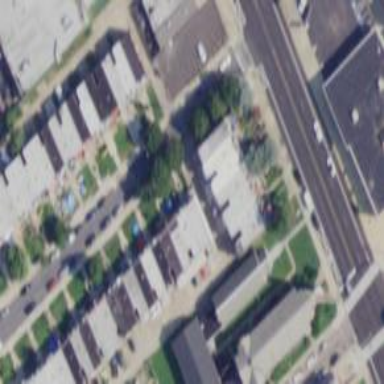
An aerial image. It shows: Alleyway designated as service road.